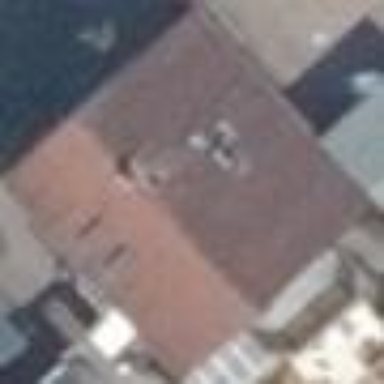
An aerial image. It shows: Gabled house with grey roof.